Question: I have made a simple android activity with some edit texts and some TextVies and "header" and "footer" layouts,Now all is working well,but at runtime ,when i click on any on EditText the numberpad popups and comes with my "footer" layout.I have put my activity image below so that you can get my problem,My code is as below:
'''
<LinearLayout xmlns:android="http://schemas.android.com/apk/res/android"
android:id="@+id/linearLayout1"
android:layout_width="fill_parent"
android:layout_height="fill_parent"
android:orientation="vertical" >
<RelativeLayout
android:id="@+id/relativeLayout2"
android:layout_width="fill_parent"
android:layout_height="56dp"
android:padding="3dp" >
<TextView
android:id="@+id/textView1"
android:layout_width="wrap_content"
android:layout_height="wrap_content"
android:layout_centerHorizontal="true"
android:layout_centerVertical="true"
android:text="General Details"
android:textAppearance="?android:attr/textAppearanceMedium"
android:textStyle="bold" />
<Button
android:id="@+id/back1"
android:layout_width="wrap_content"
android:layout_height="wrap_content"
android:layout_alignParentBottom="true"
android:layout_alignParentLeft="true"
android:text="Back" />
<Button
android:id="@+id/Next1"
android:layout_width="wrap_content"
android:layout_height="wrap_content"
android:layout_alignParentBottom="true"
android:layout_alignParentRight="true"
android:text="Next" />
</RelativeLayout>
<SeekBar
android:id="@+id/seekBar1"
android:layout_width="match_parent"
android:layout_height="wrap_content"
android:layout_alignParentRight="true"
android:layout_alignParentTop="true" />
<ScrollView
android:layout_width="fill_parent"
android:layout_height="fill_parent" android:layout_weight="0.23" android:fillViewport="true">
<RelativeLayout
android:id="@+id/relativeLayout2"
android:layout_width="fill_parent"
android:layout_height="509dp"
android:background="#fffff3"
android:padding="10dp" >
<EditText
android:id="@+id/editTextPropertyCalc1"
android:layout_width="wrap_content"
android:layout_height="wrap_content"
android:layout_alignLeft="@+id/editTextPropertyCalc2"
android:layout_alignParentRight="true"
android:layout_alignParentTop="true"
android:inputType="numberDecimal" android:imeOptions="actionNext">
</EditText>
<EditText
android:id="@+id/editTextPropertyCalc2"
android:layout_width="wrap_content"
android:layout_height="wrap_content"
android:layout_alignParentRight="true"
android:layout_below="@+id/editTextPropertyCalc1"
android:layout_toRightOf="@+id/imageButtonCalcTip2"
android:inputType="numberDecimal" android:imeOptions="actionDone"/>
<EditText
android:id="@+id/editTextPropertyCalc3"
android:layout_width="wrap_content"
android:layout_height="wrap_content"
android:layout_alignLeft="@+id/editTextPropertyCalc1"
android:layout_alignParentRight="true"
android:layout_below="@+id/editTextPropertyCalc2"
android:inputType="numberDecimal" android:enabled="false" android:focusableInTouchMode="false" android:focusable="false"/>
<TextView
android:id="@+id/textView2"
android:layout_width="wrap_content"
android:layout_height="wrap_content"
android:layout_alignBottom="@+id/editTextPropertyCalc3"
android:layout_alignParentLeft="true"
android:layout_alignParentRight="true"
android:layout_below="@+id/editTextPropertyCalc3"
android:textAppearance="?android:attr/textAppearanceMediumInverse"
android:typeface="serif" />
<EditText
android:id="@+id/editTextPropertyCalc4"
android:layout_width="wrap_content"
android:layout_height="wrap_content"
android:layout_alignLeft="@+id/editTextPropertyCalc3"
android:layout_alignRight="@+id/textView2"
android:layout_below="@+id/textView2"
android:inputType="numberDecimal" android:imeOptions="actionNext"/>
<EditText
android:id="@+id/editTextPropertyCalc5"
android:layout_width="wrap_content"
android:layout_height="wrap_content"
android:layout_alignLeft="@+id/editTextPropertyCalc4"
android:layout_alignRight="@+id/textView2"
android:layout_below="@+id/editTextPropertyCalc4"
android:inputType="numberDecimal" android:imeOptions="actionNext"/>
<EditText
android:id="@+id/editTextPropertyCalc6"
android:layout_width="wrap_content"
android:layout_height="wrap_content"
android:layout_alignLeft="@+id/editTextPropertyCalc4"
android:layout_alignParentRight="true"
android:layout_below="@+id/editTextPropertyCalc5"
android:inputType="numberDecimal" android:imeOptions="actionNext"/>
<EditText
android:id="@+id/editTextPropertyCalc7"
android:layout_width="wrap_content"
android:layout_height="wrap_content"
android:layout_alignLeft="@+id/editTextPropertyCalc5"
android:layout_alignParentRight="true"
android:layout_below="@+id/editTextPropertyCalc6"
android:inputType="numberDecimal" android:imeOptions="actionDone"/>
<EditText
android:id="@+id/editTextPropertyCalc8"
android:layout_width="wrap_content"
android:layout_height="wrap_content"
android:layout_alignLeft="@+id/editTextPropertyCalc6"
android:layout_alignParentRight="true"
android:layout_below="@+id/editTextPropertyCalc7"
android:inputType="numberDecimal" android:enabled="false" android:focusableInTouchMode="false" android:focusable="false"/>
<Button
android:id="@+id/buttonPropertyCalcClear"
android:layout_width="wrap_content"
android:layout_height="wrap_content"
android:layout_below="@+id/togglebutton"
android:layout_centerHorizontal="true"
android:layout_marginTop="20dp"
android:text="Clear All" />
<TextView
android:id="@+id/TextView01"
android:layout_width="wrap_content"
android:layout_height="wrap_content"
android:layout_alignBaseline="@+id/editTextPropertyCalc1"
android:layout_alignBottom="@+id/editTextPropertyCalc1"
android:layout_alignLeft="@+id/textView2"
android:text="Purchase Price"
android:textAppearance="?android:attr/textAppearanceSmallInverse"
android:typeface="serif" />
<TextView
android:id="@+id/textView3"
android:layout_width="wrap_content"
android:layout_height="wrap_content"
android:layout_alignBottom="@+id/editTextPropertyCalc2"
android:layout_alignParentLeft="true"
android:layout_alignTop="@+id/imageButtonCalcTip2"
android:text="Refurnishment Cost"
android:gravity="center"
android:textAppearance="?android:attr/textAppearanceSmallInverse"
android:typeface="serif" />
<TextView
android:id="@+id/TextView03"
android:layout_width="wrap_content"
android:layout_height="wrap_content"
android:layout_alignBaseline="@+id/editTextPropertyCalc3"
android:layout_alignBottom="@+id/editTextPropertyCalc3"
android:layout_alignLeft="@+id/textView2"
android:text="Legal Cost"
android:textAppearance="?android:attr/textAppearanceSmallInverse"
android:typeface="serif" />
<TextView
android:id="@+id/TextView02"
android:layout_width="wrap_content"
android:layout_height="wrap_content"
android:layout_alignBaseline="@+id/editTextPropertyCalc4"
android:layout_alignBottom="@+id/editTextPropertyCalc4"
android:layout_alignParentLeft="true"
android:layout_alignRight="@+id/textView3"
android:text="Mortage Loan to Value(LTV)% "
android:textAppearance="?android:attr/textAppearanceSmallInverse"
android:typeface="serif" />
<TextView
android:id="@+id/TextView04"
android:layout_width="wrap_content"
android:layout_height="wrap_content"
android:layout_alignBaseline="@+id/editTextPropertyCalc5"
android:layout_alignBottom="@+id/editTextPropertyCalc5"
android:layout_alignParentLeft="true"
android:layout_alignRight="@+id/TextView02"
android:text="Mortage Interest Rate %"
android:textAppearance="?android:attr/textAppearanceSmallInverse"
android:typeface="serif" />
<TextView
android:id="@+id/TextView05"
android:layout_width="wrap_content"
android:layout_height="wrap_content"
android:layout_alignBaseline="@+id/editTextPropertyCalc6"
android:layout_alignBottom="@+id/editTextPropertyCalc6"
android:layout_alignParentLeft="true"
android:text="Monthly Rent"
android:textAppearance="?android:attr/textAppearanceSmallInverse"
android:typeface="serif" />
<TextView
android:id="@+id/TextView06"
android:layout_width="wrap_content"
android:layout_height="wrap_content"
android:layout_alignBaseline="@+id/editTextPropertyCalc7"
android:layout_alignBottom="@+id/editTextPropertyCalc7"
android:layout_alignParentLeft="true"
android:text="Letting Agent Fees"
android:textAppearance="?android:attr/textAppearanceSmallInverse"
android:typeface="serif" />
<TextView
android:id="@+id/TextView07"
android:layout_width="wrap_content"
android:layout_height="wrap_content"
android:layout_alignBottom="@+id/editTextPropertyCalc8"
android:layout_alignLeft="@+id/TextView06"
android:layout_alignRight="@+id/TextView04"
android:layout_below="@+id/imageButtonCalcTip7"
android:text="Montlhly Operating Expenses %"
android:textAppearance="?android:attr/textAppearanceSmallInverse"
android:typeface="serif" />
<TextView
android:id="@+id/TextView8"
android:layout_width="wrap_content"
android:layout_height="wrap_content"
android:layout_marginTop="390dp"
android:layout_marginRight="180dp"
android:text="Will you be borrowing any of the deposit money?"
android:textAppearance="?android:attr/textAppearanceSmallInverse"
android:typeface="serif" />
/>
<ImageButton
android:id="@+id/imageButtonCalcTip1"
android:layout_width="wrap_content"
android:layout_height="wrap_content"
android:layout_alignBottom="@+id/editTextPropertyCalc1"
android:layout_alignTop="@+id/editTextPropertyCalc1"
android:layout_toRightOf="@+id/TextView02"
android:background="#0000"
android:padding="10dp"
android:scaleType="fitCenter"
android:src="@android:drawable/ic_dialog_info" />
<ImageButton
android:id="@+id/imageButtonCalcTip2"
android:layout_width="wrap_content"
android:layout_height="wrap_content"
android:layout_alignBottom="@+id/editTextPropertyCalc2"
android:layout_alignTop="@+id/editTextPropertyCalc2"
android:layout_toRightOf="@+id/TextView02"
android:background="#0000"
android:padding="10dp"
android:scaleType="fitCenter"
android:src="@android:drawable/ic_dialog_info" />
<ImageButton
android:id="@+id/imageButtonCalcTip3"
android:layout_width="wrap_content"
android:layout_height="wrap_content"
android:layout_alignBottom="@+id/editTextPropertyCalc3"
android:layout_alignTop="@+id/editTextPropertyCalc3"
android:layout_toRightOf="@+id/TextView02"
android:background="#0000"
android:padding="10dp"
android:scaleType="fitCenter"
android:src="@android:drawable/ic_dialog_info" />
<ImageButton
android:id="@+id/imageButtonCalcTip4"
android:layout_width="wrap_content"
android:layout_height="wrap_content"
android:layout_alignBottom="@+id/editTextPropertyCalc4"
android:layout_alignTop="@+id/editTextPropertyCalc4"
android:layout_toRightOf="@+id/TextView02"
android:background="#0000"
android:padding="10dp"
android:scaleType="fitCenter"
android:src="@android:drawable/ic_dialog_info" />
<ImageButton
android:id="@+id/imageButtonCalcTip5"
android:layout_width="wrap_content"
android:layout_height="wrap_content"
android:layout_alignBottom="@+id/editTextPropertyCalc5"
android:layout_alignTop="@+id/editTextPropertyCalc5"
android:layout_toRightOf="@+id/TextView02"
android:background="#0000"
android:padding="10dp"
android:scaleType="fitCenter"
android:src="@android:drawable/ic_dialog_info" />
<ImageButton
android:id="@+id/imageButtonCalcTip7"
android:layout_width="wrap_content"
android:layout_height="wrap_content"
android:layout_alignBottom="@+id/editTextPropertyCalc7"
android:layout_alignTop="@+id/editTextPropertyCalc7"
android:layout_toRightOf="@+id/TextView02"
android:background="#0000"
android:padding="10dp"
android:scaleType="fitCenter"
android:src="@android:drawable/ic_dialog_info" />
<ImageButton
android:id="@+id/imageButtonCalcTip8"
android:layout_width="wrap_content"
android:layout_height="wrap_content"
android:layout_alignBottom="@+id/editTextPropertyCalc8"
android:layout_alignTop="@+id/editTextPropertyCalc8"
android:layout_toRightOf="@+id/TextView02"
android:background="#0000"
android:padding="10dp"
android:scaleType="fitCenter"
android:src="@android:drawable/ic_dialog_info" />
<Button
android:id="@+id/buttonMortgageAmount"
android:layout_width="wrap_content"
android:layout_height="wrap_content"
android:layout_alignBottom="@+id/editTextPropertyCalc3"
android:layout_alignLeft="@+id/editTextPropertyCalc3"
android:layout_alignRight="@+id/editTextPropertyCalc3"
android:layout_alignTop="@+id/editTextPropertyCalc3" android:background="#0000"/>
<ToggleButton
android:id="@+id/togglebutton"
android:layout_width="wrap_content"
android:layout_height="wrap_content"
android:layout_marginTop="250dp"
android:layout_marginLeft="200dp"
android:layout_below="@+id/editTextPropertyCalc3"
android:textOff="No"
android:textOn="Yes" />
</RelativeLayout>
**</ScrollView>**
<LinearLayout
android:id="@+id/linearLayout3"
android:layout_width="fill_parent"
android:layout_height="46dp"
android:background="@drawable/gradient_grey" >
<LinearLayout
android:layout_width="fill_parent"
android:layout_height="fill_parent"
android:layout_weight="1" android:orientation="vertical">
<ImageButton
android:id="@+id/imageButtonHome"
android:layout_width="fill_parent"
android:layout_height="fill_parent"
android:src="@drawable/g3570" android:layout_weight="0.6" android:background="#0000" android:scaleType="fitCenter" android:layout_marginTop="5dp"/>
<TextView android:layout_width="fill_parent"
android:layout_height="fill_parent"
android:layout_weight="1"
android:text="Home"
android:gravity="center" android:textAppearance="?android:attr/textAppearanceMediumInverse" android:textColor="#fff" android:textStyle="bold"/>
</LinearLayout> <LinearLayout
android:layout_width="fill_parent"
android:layout_height="fill_parent"
android:layout_weight="1" android:orientation="vertical">
<ImageButton
android:id="@+id/imageButtonTraining"
android:layout_width="fill_parent"
android:layout_height="fill_parent"
android:src="@drawable/g4404" android:layout_weight="0.6" android:scaleType="fitCenter" android:background="#0000" android:layout_marginTop="5dp"/>
<TextView android:layout_width="fill_parent"
android:layout_height="fill_parent"
android:layout_weight="1"
android:text="Training"
android:gravity="center" android:textAppearance="?android:attr/textAppearanceMediumInverse" android:textColor="#fff" android:textStyle="bold"/>
</LinearLayout> <LinearLayout
android:layout_width="fill_parent"
android:layout_height="fill_parent"
android:layout_weight="1" android:orientation="vertical">
<ImageButton
android:id="@+id/imageButtonContactUs"
android:layout_width="fill_parent"
android:layout_height="fill_parent"
android:src="@drawable/icon_email" android:layout_weight="0.6" android:scaleType="fitCenter" android:background="#0000" android:layout_marginTop="5dp"/>
<TextView android:layout_width="fill_parent"
android:layout_height="fill_parent"
android:layout_weight="1"
android:text="Contact Us"
android:gravity="center" android:textAppearance="?android:attr/textAppearanceMediumInverse" android:textColor="#fff" android:textStyle="bold"/>
</LinearLayout>
</LinearLayout>
</LinearLayout>
'''
My image of Activity is as below:

Please help me for my this error .thank you friends.
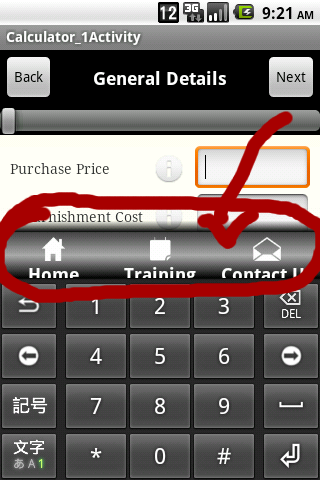
Answer: Try this code this is worked for me...
'''
public class Calculator extends Activity {
@Override
protected void onCreate(Bundle savedInstanceState) {
super.onCreate(savedInstanceState);
setContentView(R.layout.calculator);
getWindow().setFlags(WindowManager.LayoutParams.FLAG_FULLSCREEN, WindowManager.LayoutParams.FLAG_FULLSCREEN);
}
}
'''